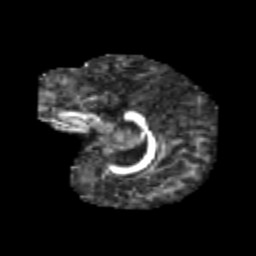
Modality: FA
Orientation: sagittal
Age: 6
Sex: female
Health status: healthy